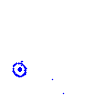
Particle: kaon